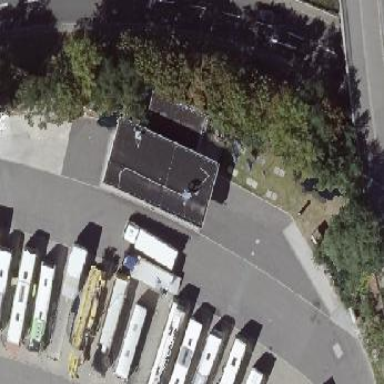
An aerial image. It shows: Building with flat roof used as fuel station.